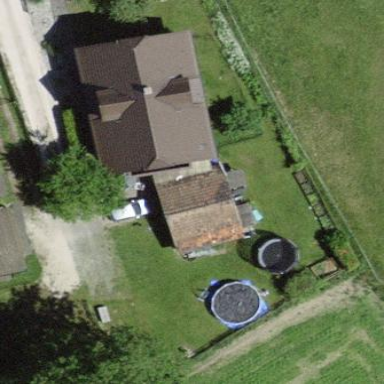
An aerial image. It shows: Barn.